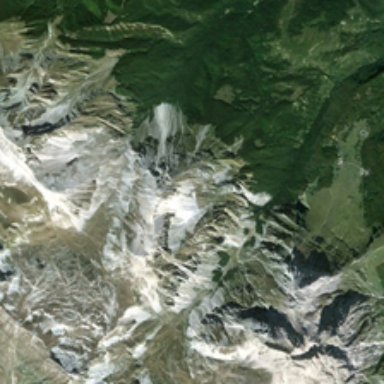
This is a piece of mountain with ice partly .